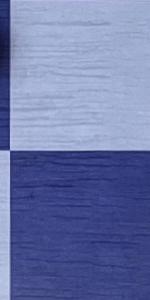
Label: Empty